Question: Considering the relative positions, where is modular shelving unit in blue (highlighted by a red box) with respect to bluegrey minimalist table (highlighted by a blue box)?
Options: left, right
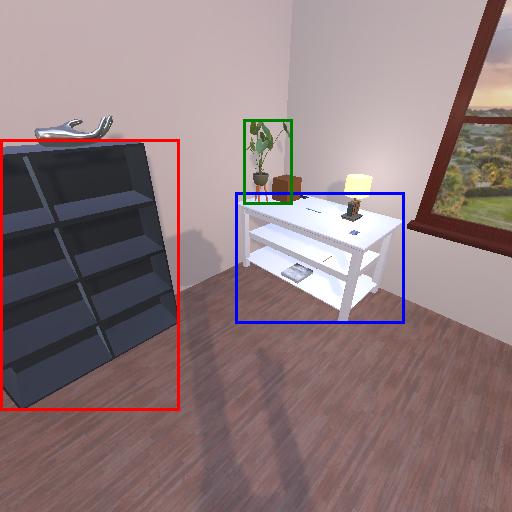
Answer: left